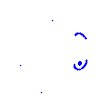
Particle: pion